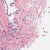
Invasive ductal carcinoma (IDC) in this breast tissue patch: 0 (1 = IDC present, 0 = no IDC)